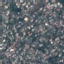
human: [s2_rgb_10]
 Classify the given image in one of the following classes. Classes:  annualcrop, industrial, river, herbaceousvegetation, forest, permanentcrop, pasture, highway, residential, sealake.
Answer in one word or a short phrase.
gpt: Residential